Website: home-depot
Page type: account-selection
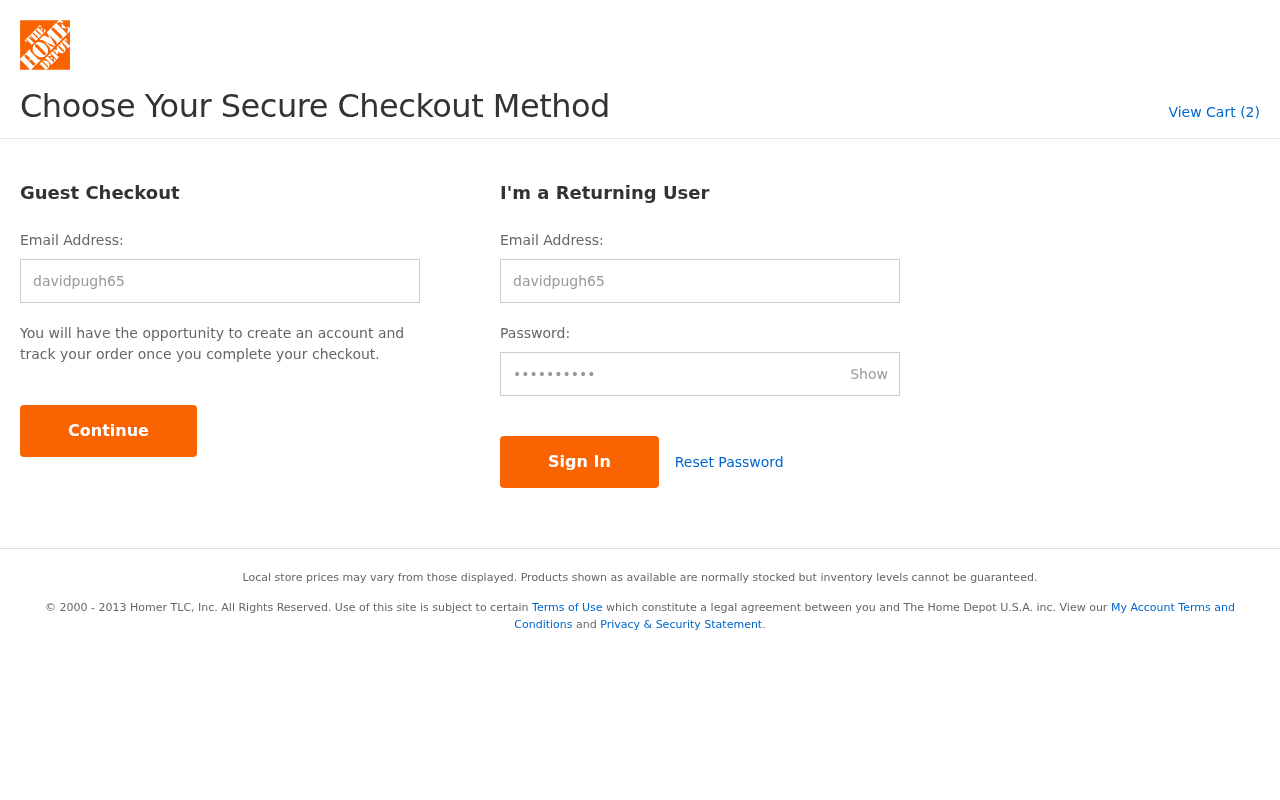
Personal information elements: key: PII_LOGIN_USERNAME
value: davidpugh65
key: PII_LOGIN_USERNAME2
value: davidpugh65
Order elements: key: ORDER_NUM_ITEMS
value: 2